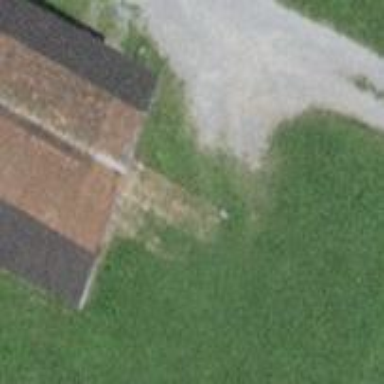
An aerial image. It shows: Farm building.